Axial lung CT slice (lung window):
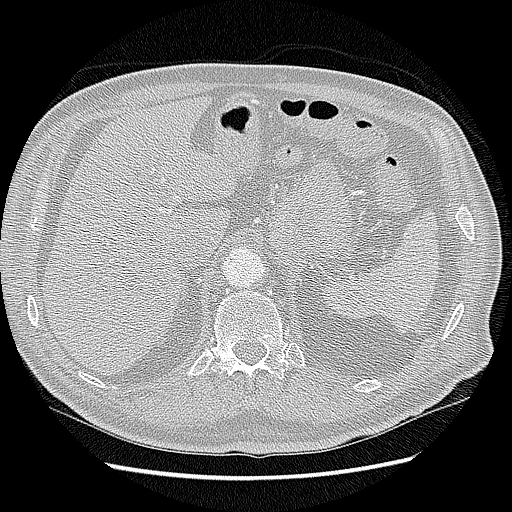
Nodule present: no